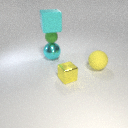
large yellow rubber sphere behind small yellow metal cube